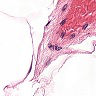
Metastatic tissue present: no